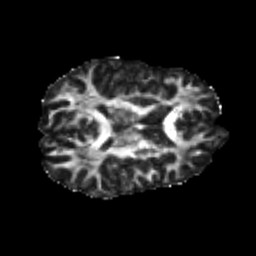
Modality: FA
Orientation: axial
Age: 20
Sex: male
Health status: healthy
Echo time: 0.074 s